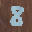
Label: 8